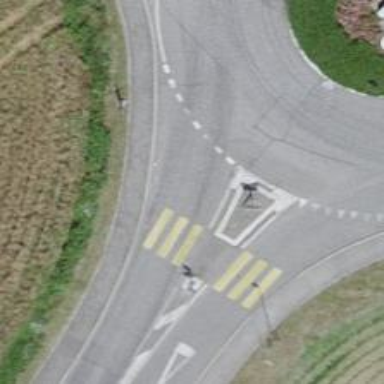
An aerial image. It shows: Zebra crossing on the road.